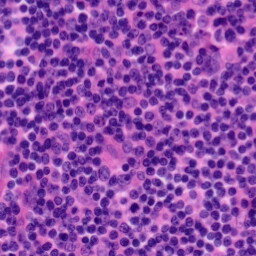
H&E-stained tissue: Tonsil